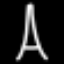
Label: The Eiffel Tower